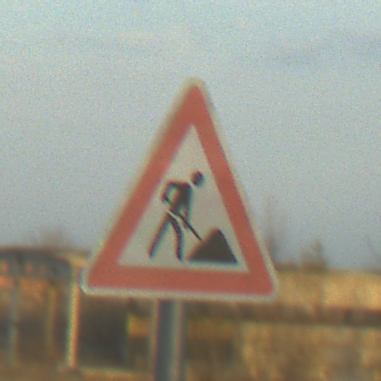
Verkehrszeichen: Arbeitsstelle
Umgebung: Outdoor, Nature
Tageszeit: SunriseSunset
Wetter: PartlyCloudy
Licht: Natural
Jahreszeit: NotSpecified
Kontrast: MediumContrast